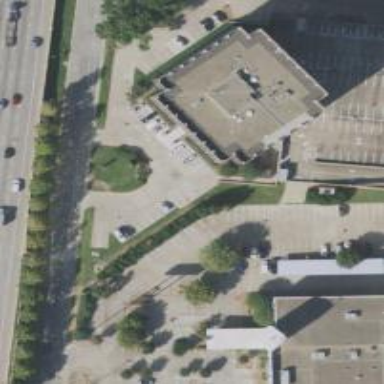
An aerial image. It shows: Office building.